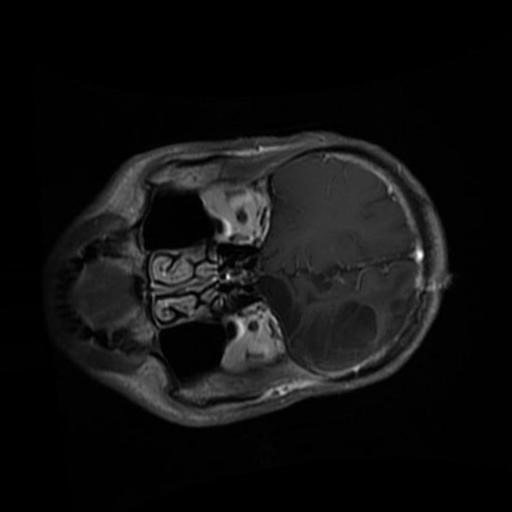
Label: brain_glioma